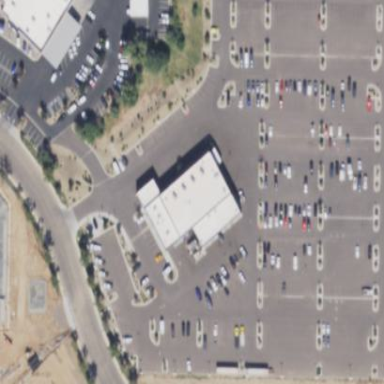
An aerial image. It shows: Car repair shop located in building.